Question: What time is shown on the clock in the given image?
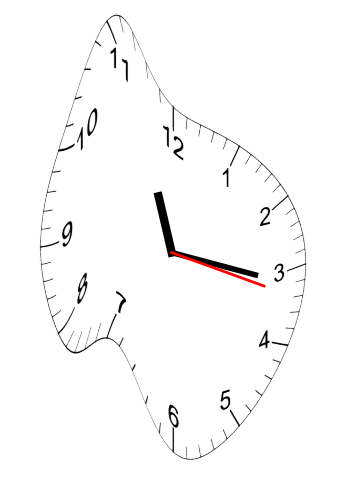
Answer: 11:16:17